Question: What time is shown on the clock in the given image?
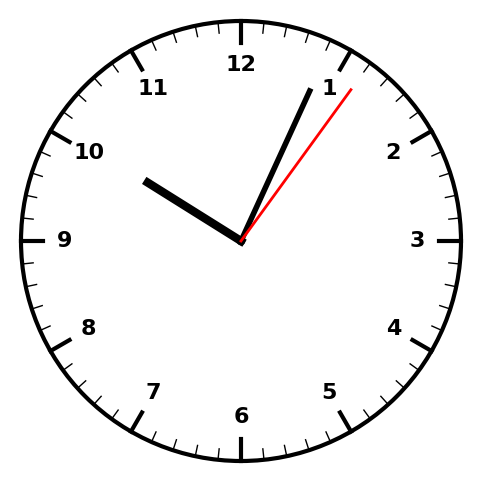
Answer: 10:04:06